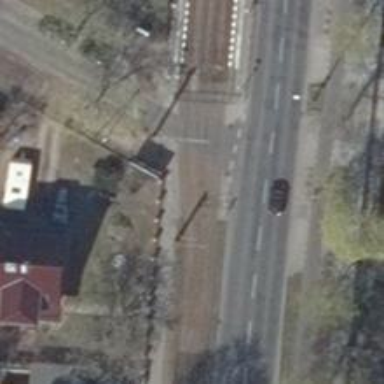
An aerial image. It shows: Tram crossing on the railway.